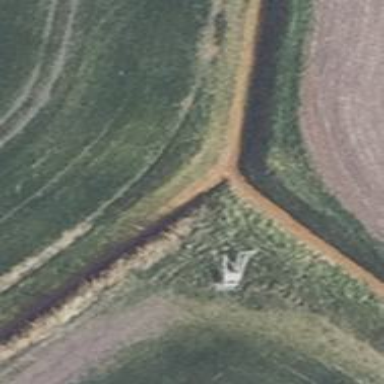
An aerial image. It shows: Hunting stand.